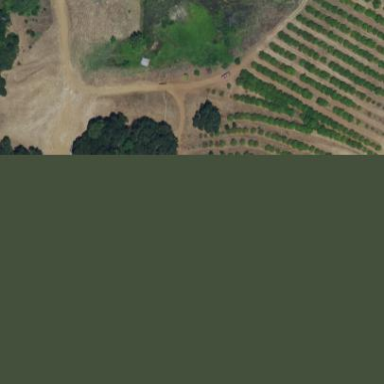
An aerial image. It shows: Orchard.